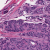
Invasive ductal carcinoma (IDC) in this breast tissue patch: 1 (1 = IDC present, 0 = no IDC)